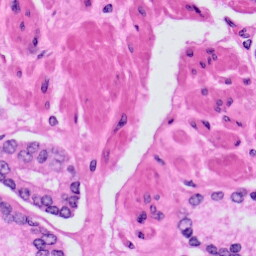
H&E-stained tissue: Prostate